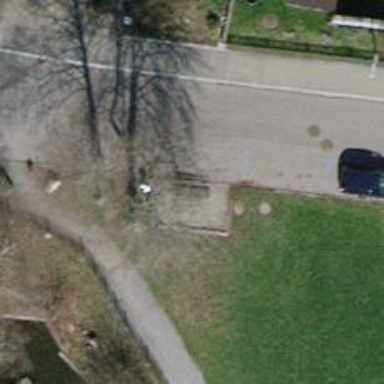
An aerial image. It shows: Bench.